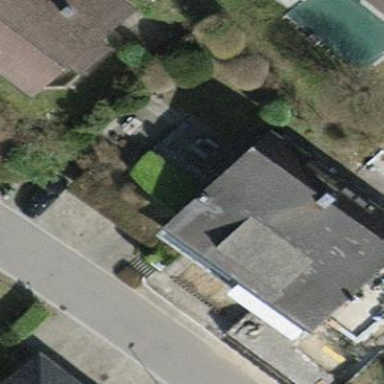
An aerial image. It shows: Terrace building.